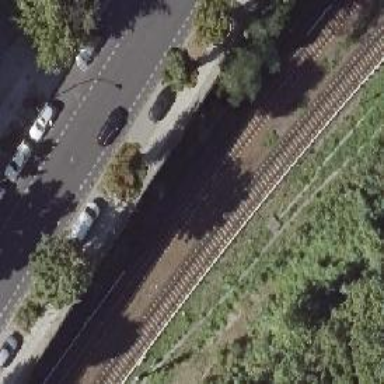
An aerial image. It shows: Solitary milestone along the railway.